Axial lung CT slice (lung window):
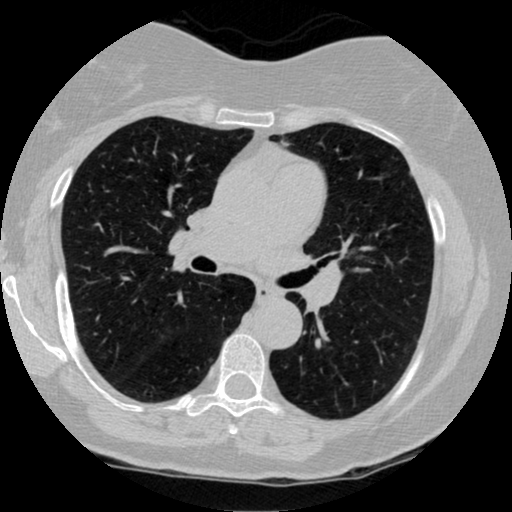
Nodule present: no